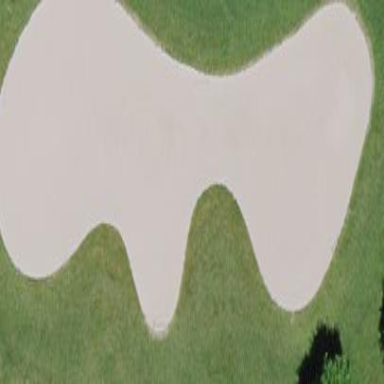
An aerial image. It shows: Golf bunker filled with sandy terrain.